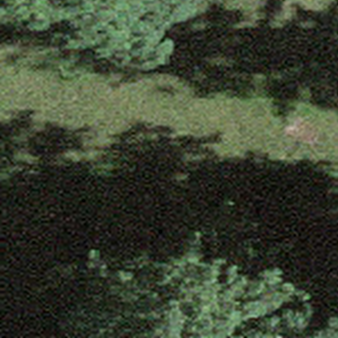
Label: other